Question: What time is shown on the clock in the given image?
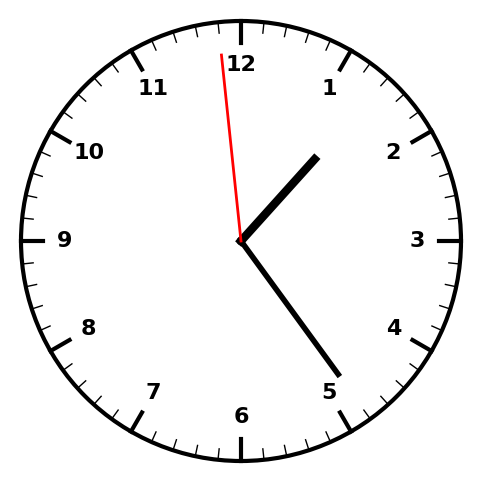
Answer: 01:23:59